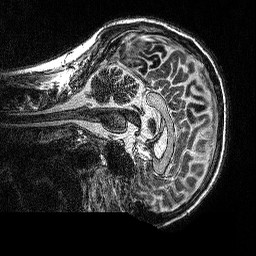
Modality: MP2RAGE
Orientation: sagittal
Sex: male
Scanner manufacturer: siemens
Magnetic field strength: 3 T
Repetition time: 5 s
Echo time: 0.00292 s